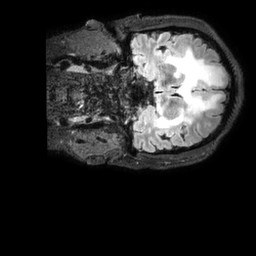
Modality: FLAIR
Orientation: coronal
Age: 53
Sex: female
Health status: ill
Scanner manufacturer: philips
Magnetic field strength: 3 T
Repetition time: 4.8 s
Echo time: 0.3031 s